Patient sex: M
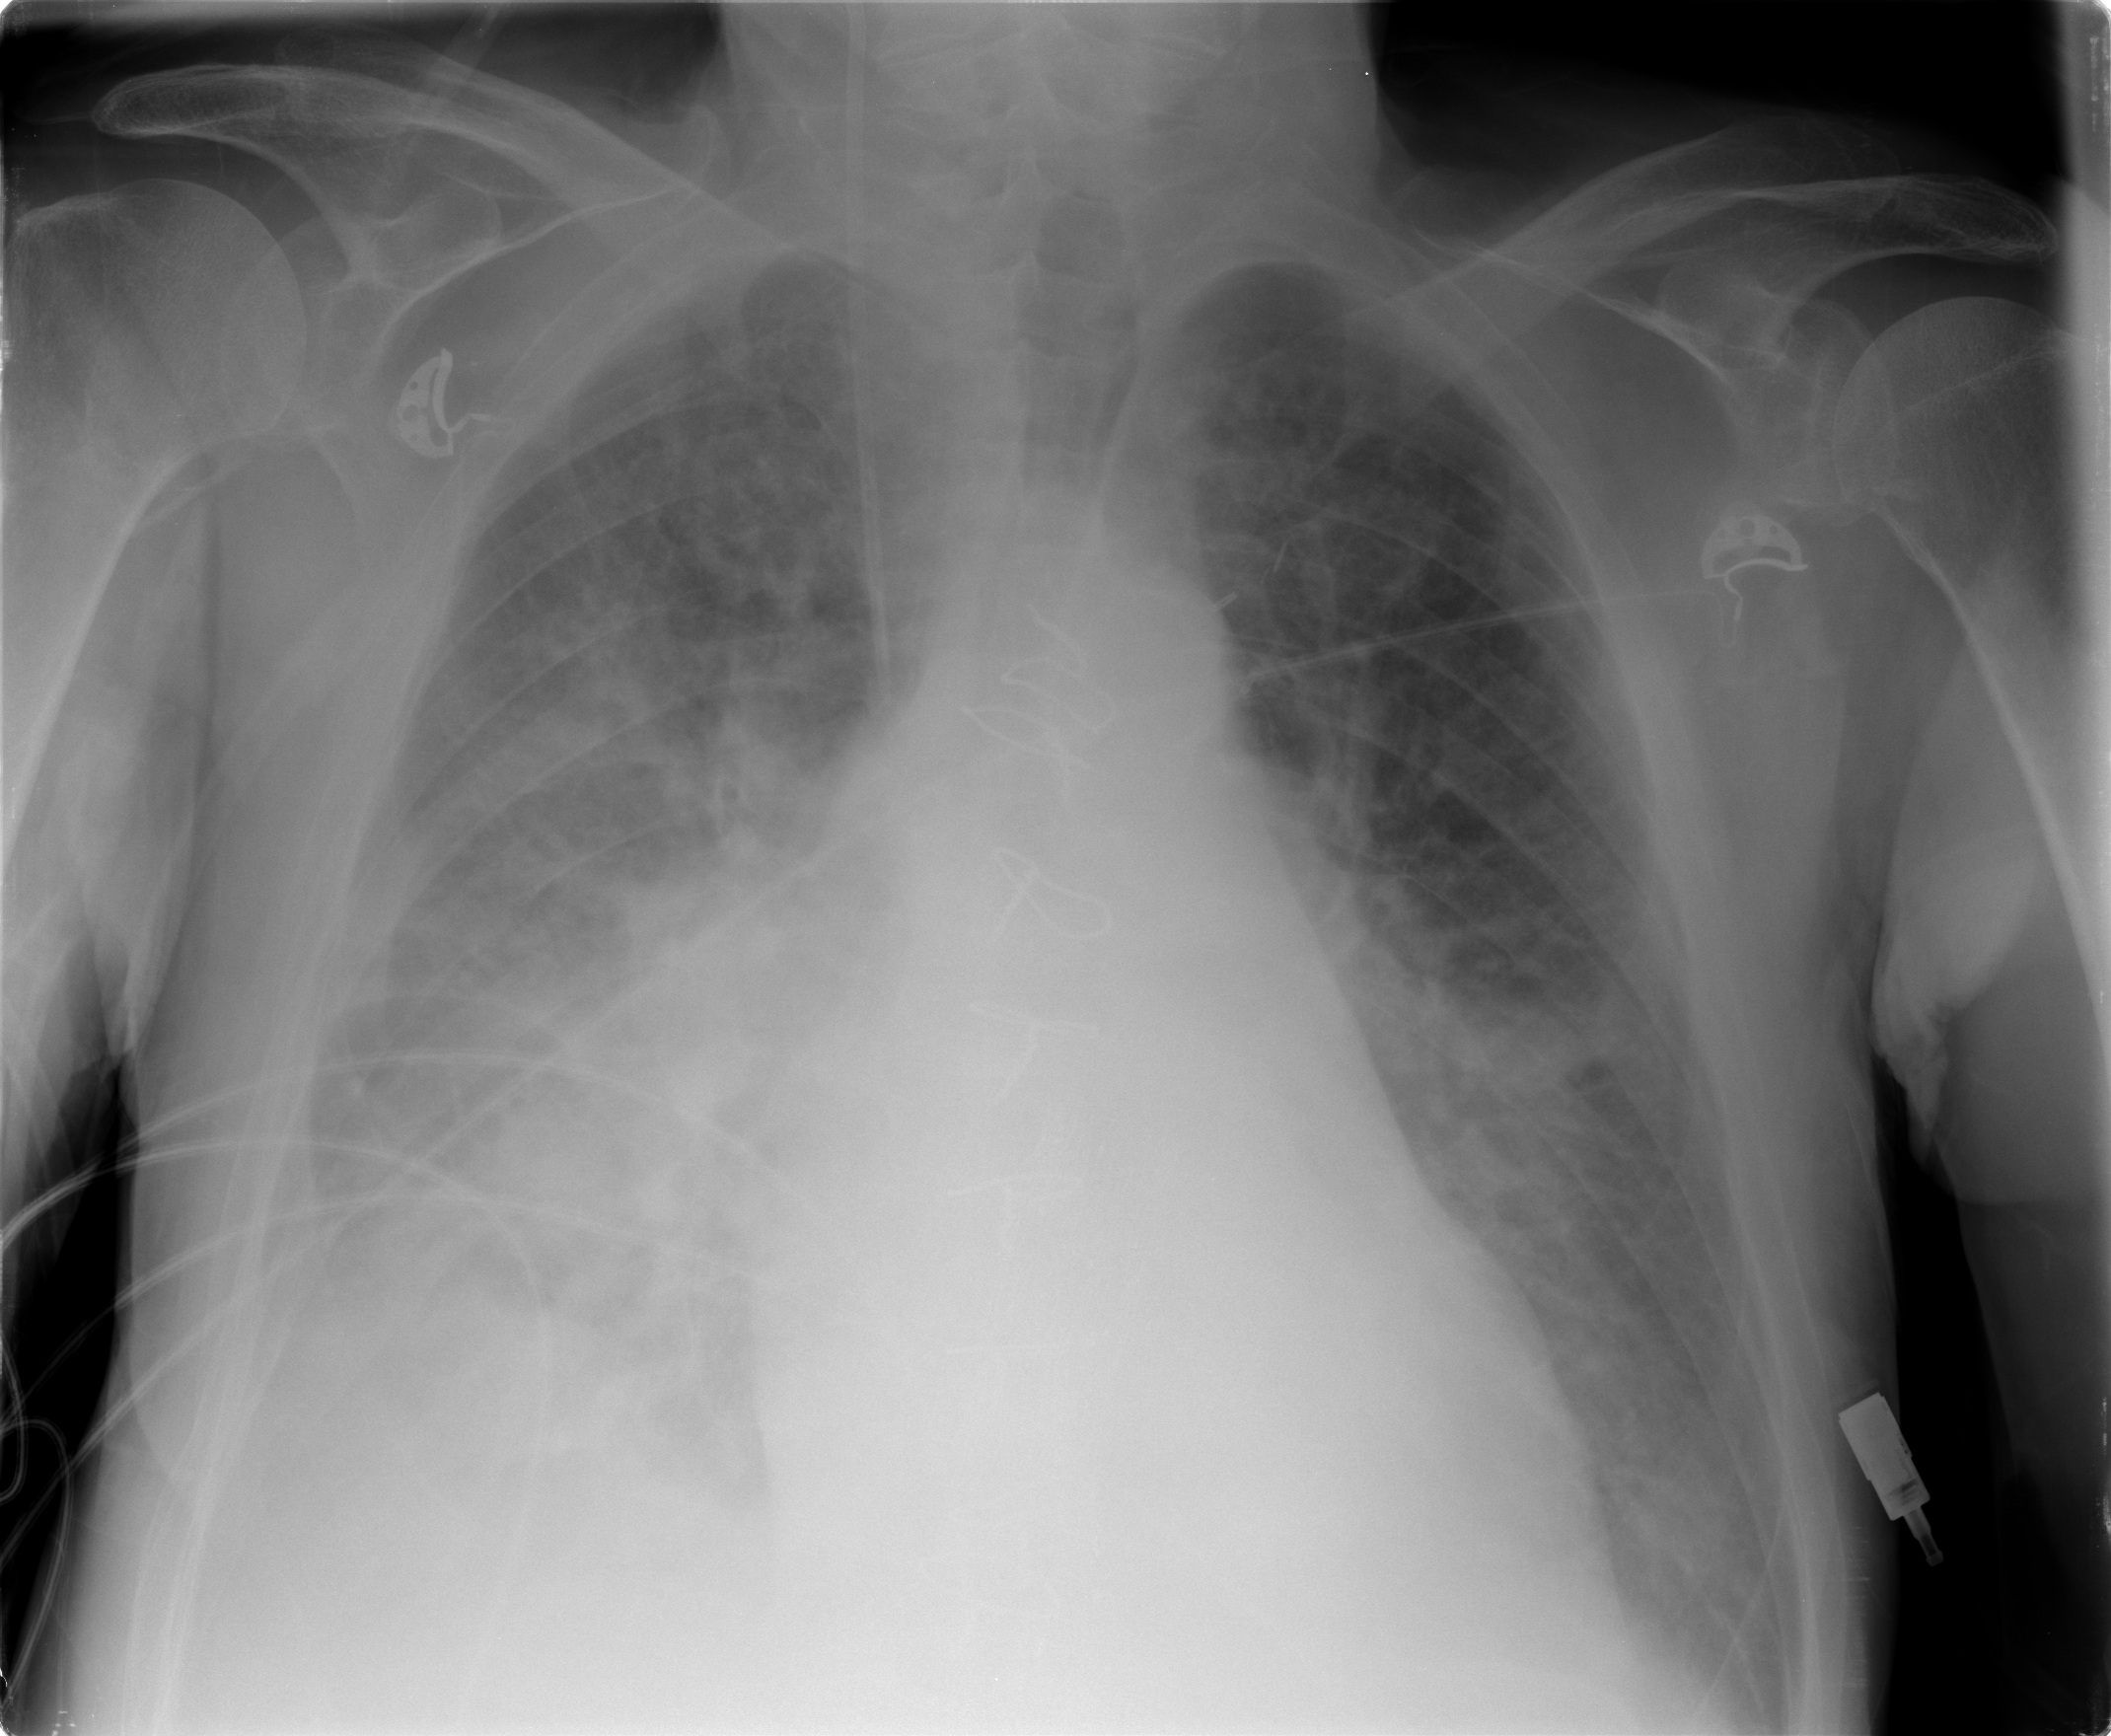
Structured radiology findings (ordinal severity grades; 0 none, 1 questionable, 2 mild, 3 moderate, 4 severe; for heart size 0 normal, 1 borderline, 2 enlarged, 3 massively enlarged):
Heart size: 0
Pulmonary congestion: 3
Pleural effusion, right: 2
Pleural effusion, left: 0
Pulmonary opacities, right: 3
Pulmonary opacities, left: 0
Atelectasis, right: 2
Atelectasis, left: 1